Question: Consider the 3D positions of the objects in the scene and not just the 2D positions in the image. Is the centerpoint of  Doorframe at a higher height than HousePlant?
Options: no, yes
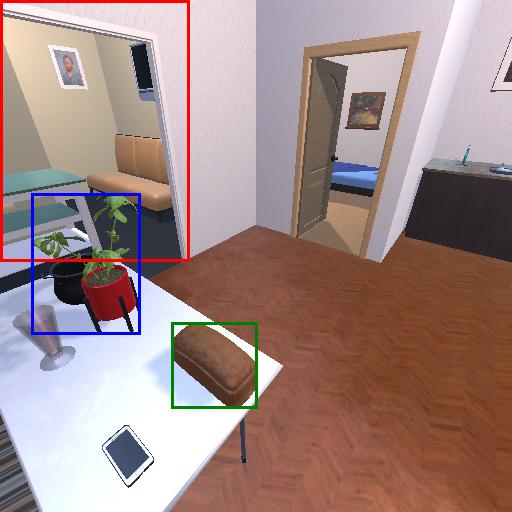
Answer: no